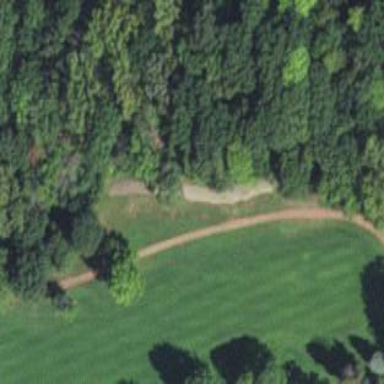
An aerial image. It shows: Well-maintained grassy area known as fairway on golf course.